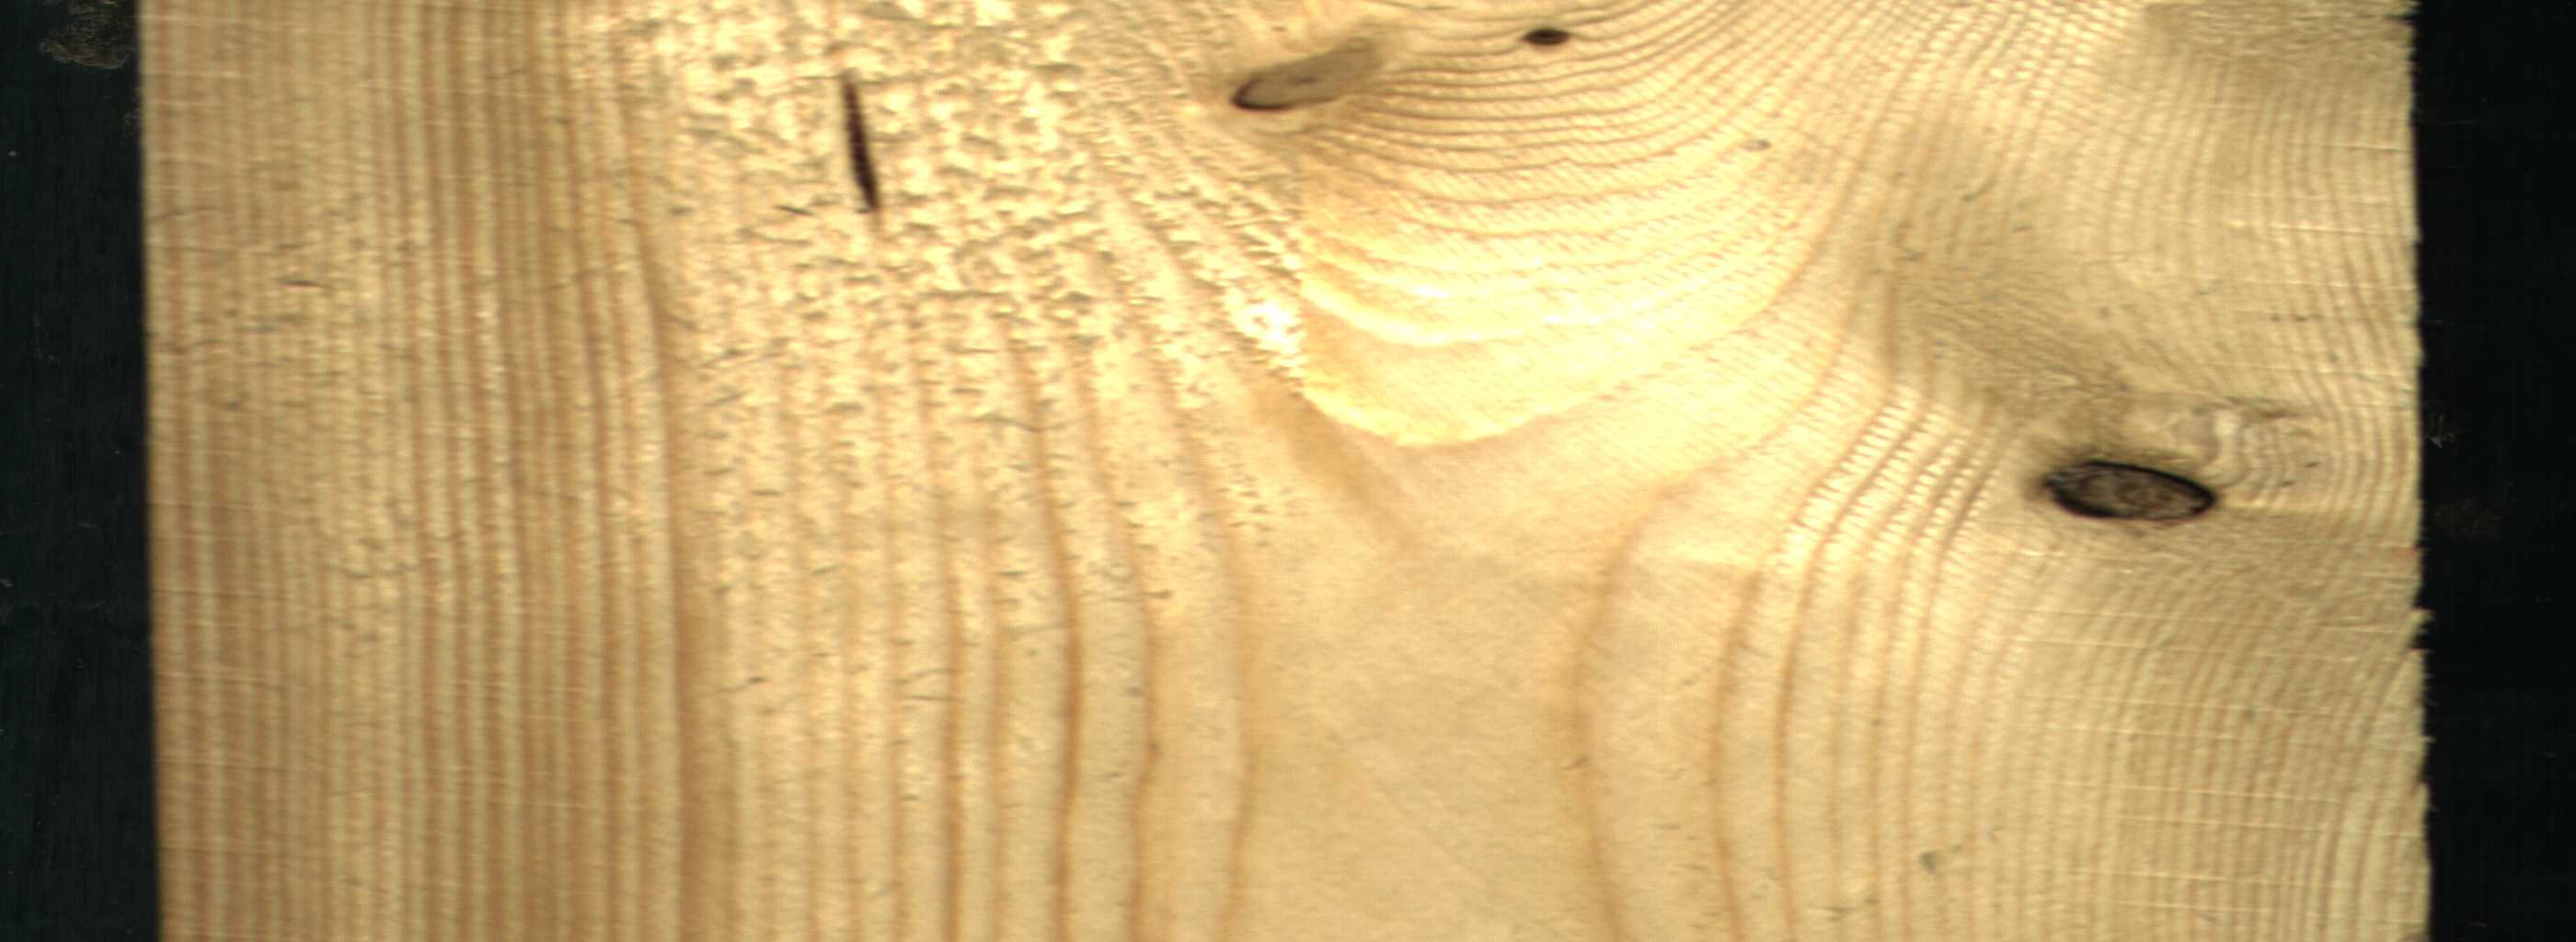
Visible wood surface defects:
resin
Quartzity
Quartzity
Dead_Knot
Dead_Knot
Live_Knot